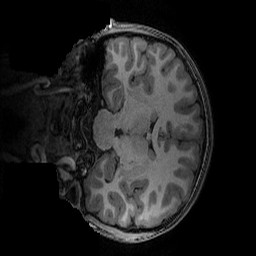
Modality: T1w
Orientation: coronal
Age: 14
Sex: male
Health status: ill
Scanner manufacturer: ge
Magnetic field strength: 3 T
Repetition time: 0.007664 s
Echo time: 0.00342 s